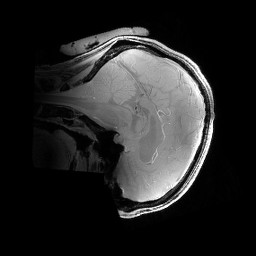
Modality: PDw
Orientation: sagittal
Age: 30
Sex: male
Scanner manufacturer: siemens
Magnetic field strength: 6.98 T
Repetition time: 1.38 s
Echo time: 0.00242 s